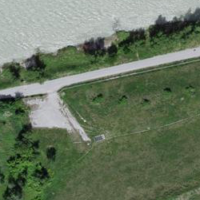
EUNIS habitat code: 23
Species observed at this site:
Macrothylacia rubi